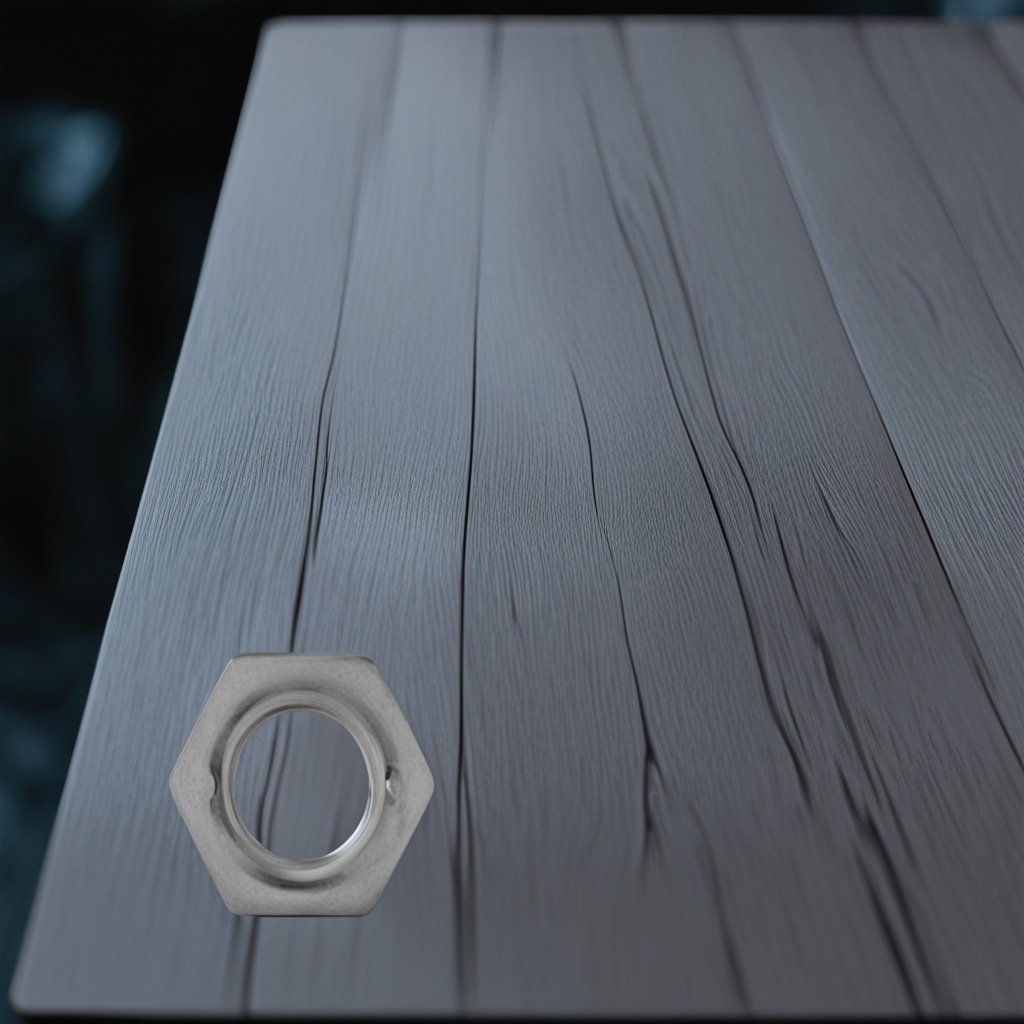
A metal nut is lying on a old table in a small garage at twilight.